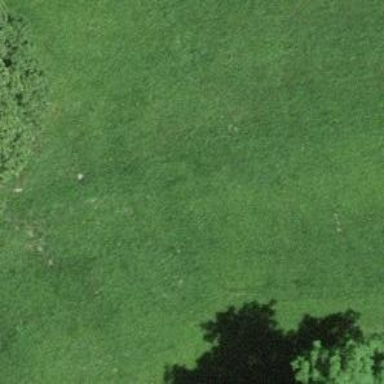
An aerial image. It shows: Grass path.